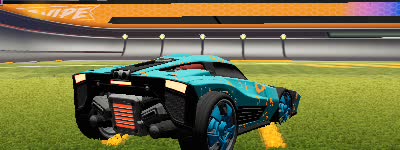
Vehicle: breakout